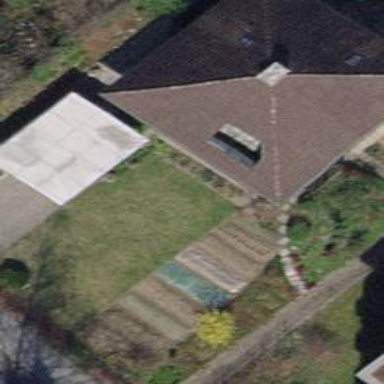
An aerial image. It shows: Simple and straightforward house.